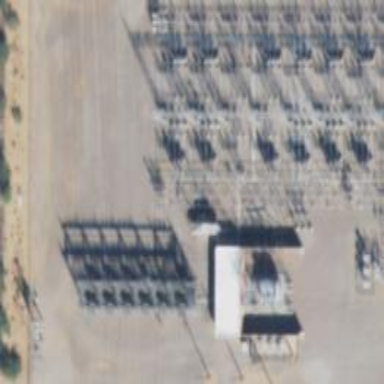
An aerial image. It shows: Switch for power supply.